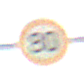
Verkehrszeichen: Geschwindigkeit80
Umgebung: Outdoor, Beach
Tageszeit: MorningAfternoon
Wetter: PartlyCloudy
Licht: Natural
Jahreszeit: NotSpecified
Kontrast: HighContrast